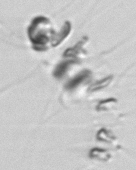
Label: Chaetoceros_socialis